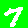
Digit: 7